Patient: sex M, age 35
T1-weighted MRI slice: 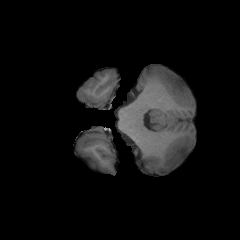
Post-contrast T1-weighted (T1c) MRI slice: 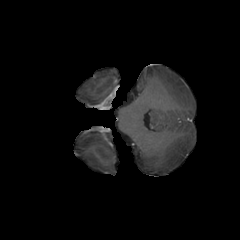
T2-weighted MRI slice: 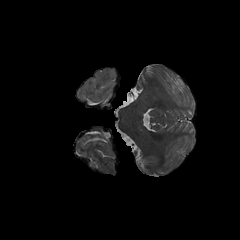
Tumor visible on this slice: no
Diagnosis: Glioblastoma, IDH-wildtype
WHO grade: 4